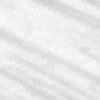
Label: change